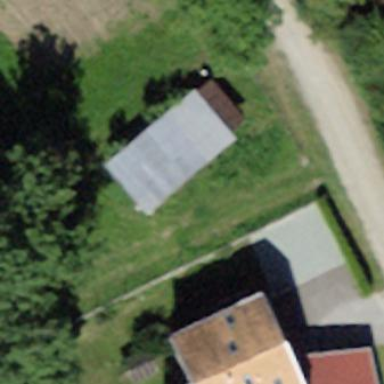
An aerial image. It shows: Shed.